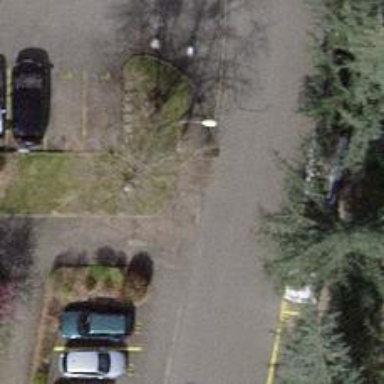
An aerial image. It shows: Sidewalk.